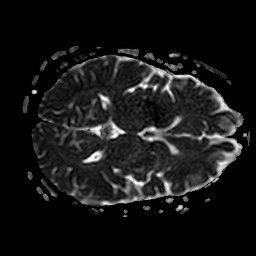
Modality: ADC
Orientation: axial
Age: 50
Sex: male
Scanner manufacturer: philips
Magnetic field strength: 3 T
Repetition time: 4.269 s
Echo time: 0.06119 s